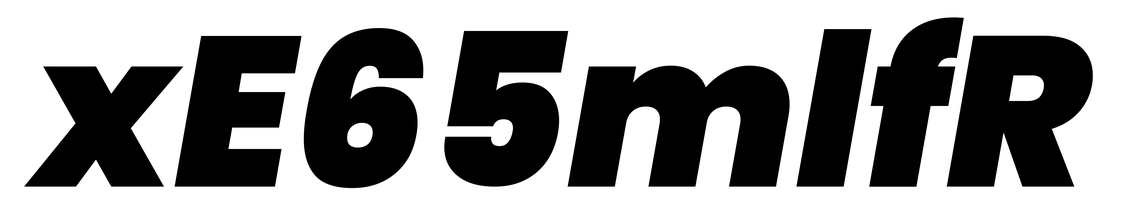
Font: Poppins-BlackItalic